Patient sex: M
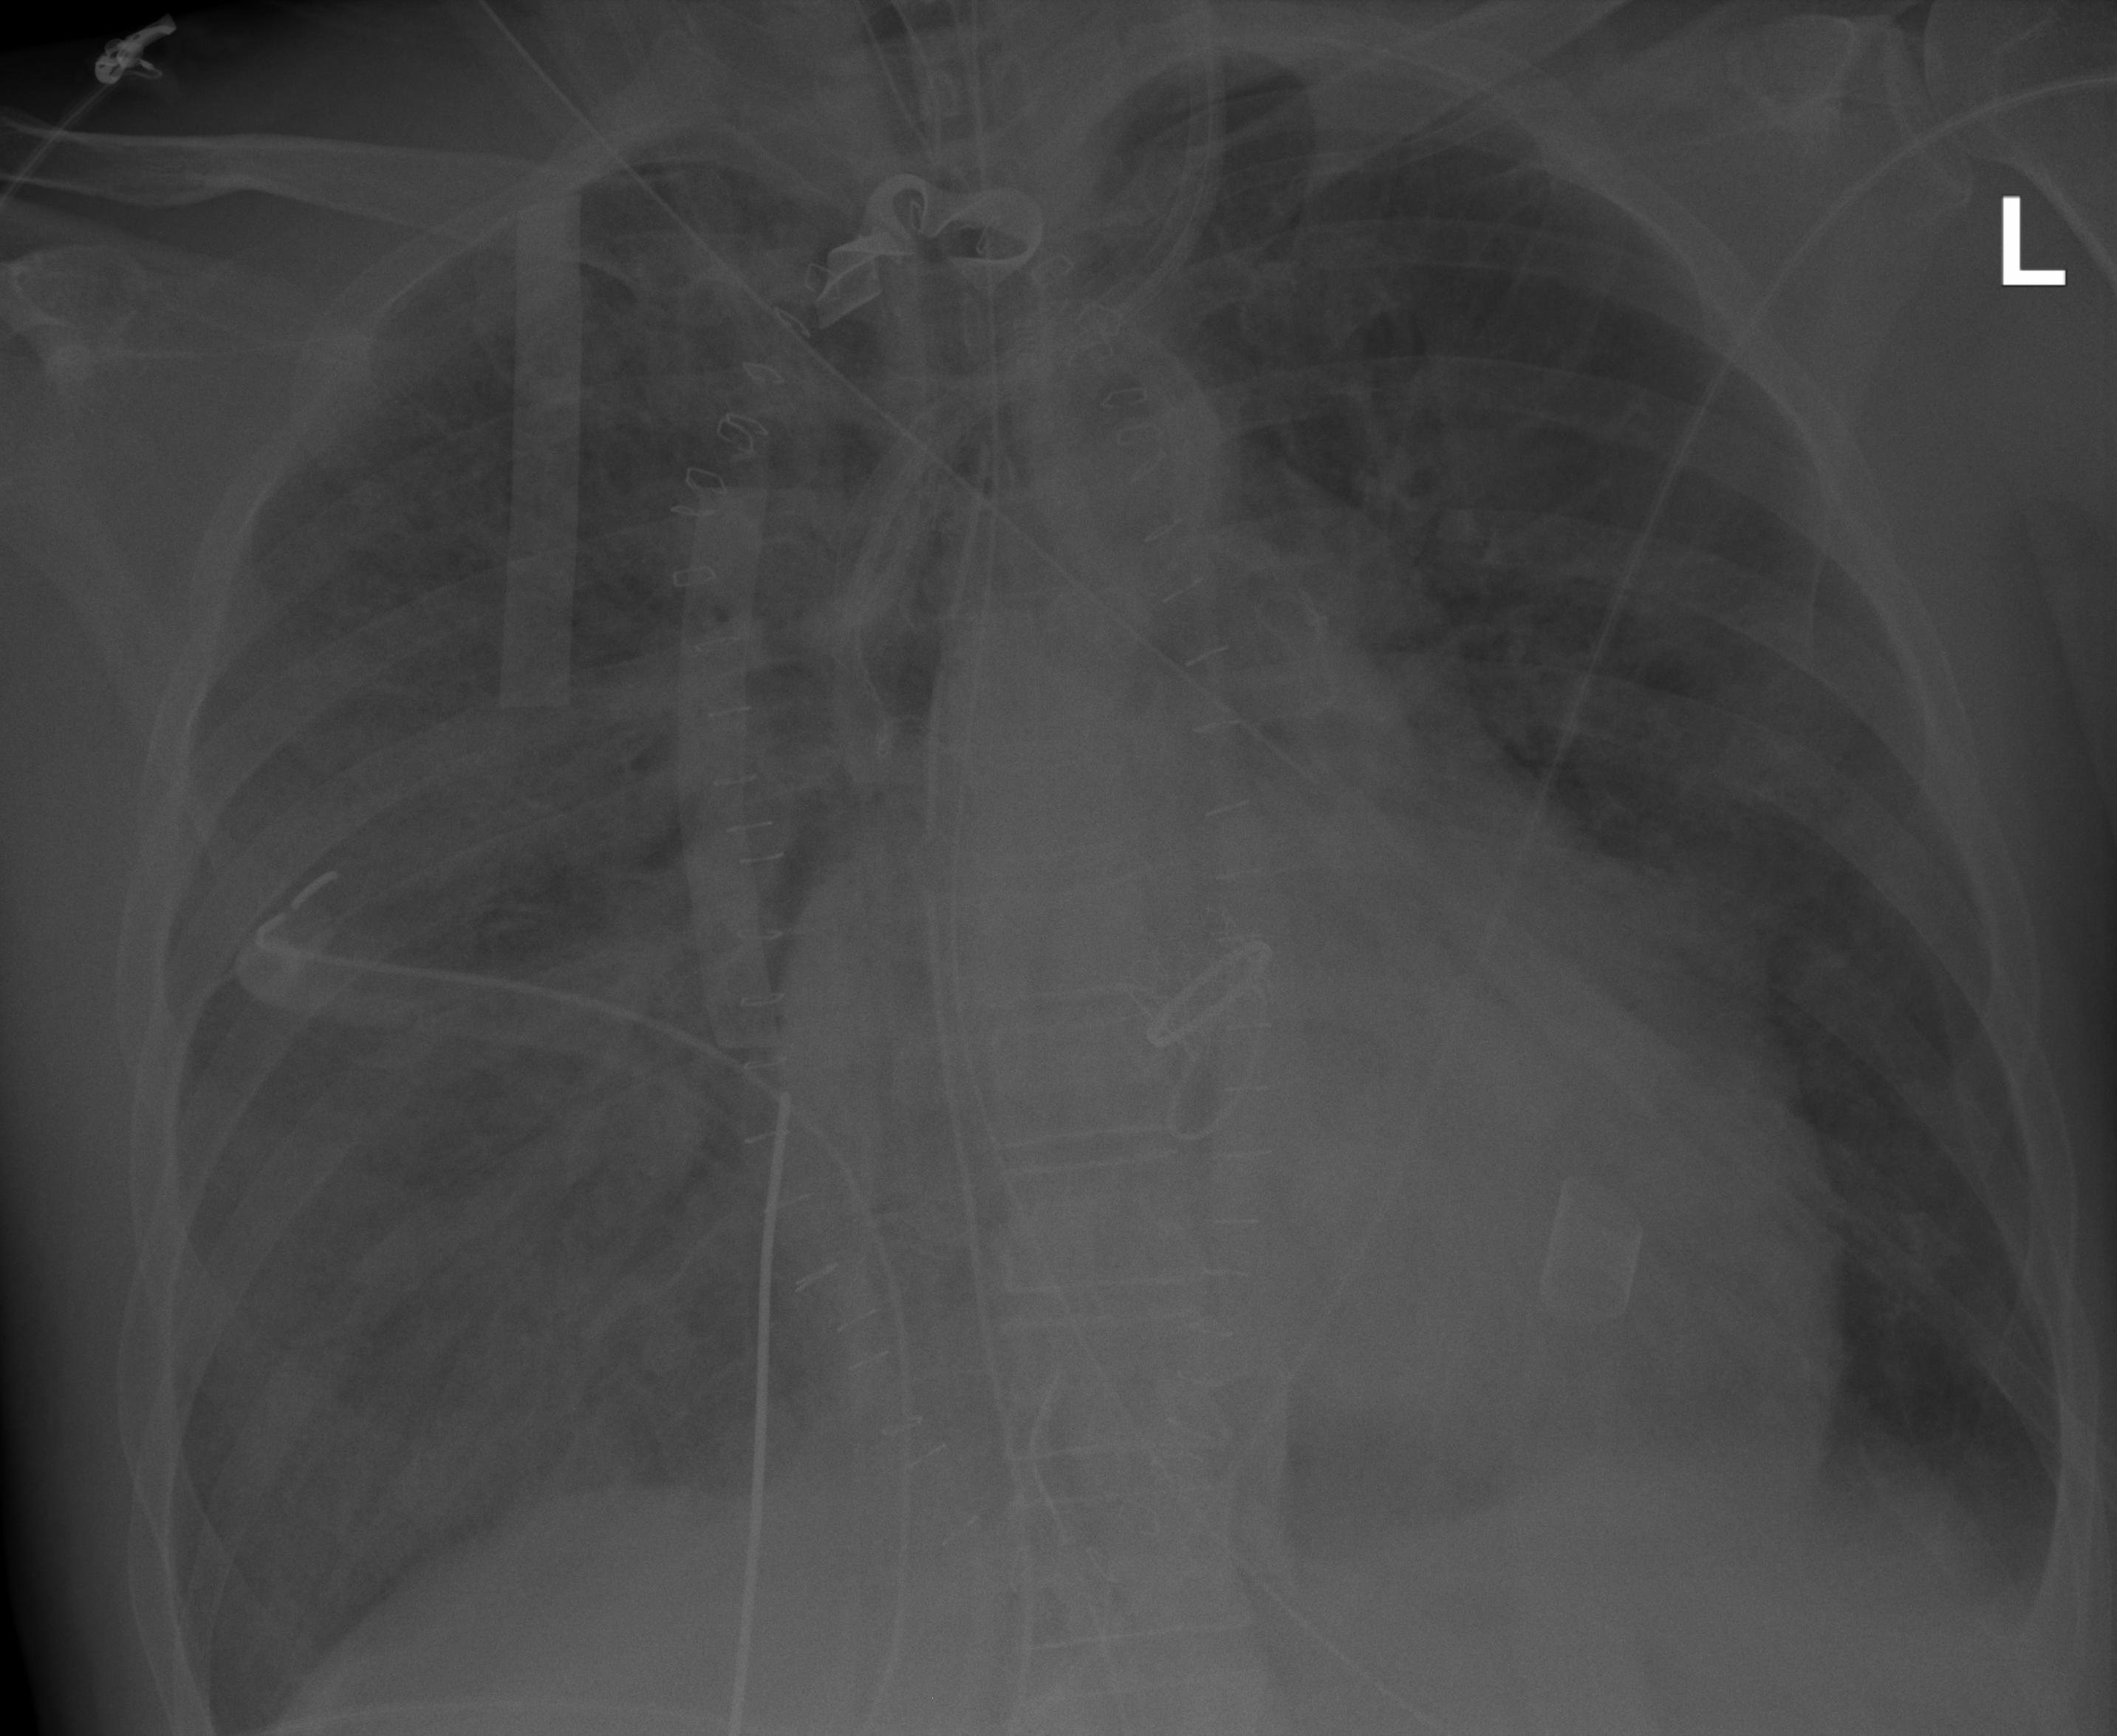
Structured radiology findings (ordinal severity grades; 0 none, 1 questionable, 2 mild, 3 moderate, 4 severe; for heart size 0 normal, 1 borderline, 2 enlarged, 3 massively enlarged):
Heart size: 2
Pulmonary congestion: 2
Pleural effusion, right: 1
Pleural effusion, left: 2
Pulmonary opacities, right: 2
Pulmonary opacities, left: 2
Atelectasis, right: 2
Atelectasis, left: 1